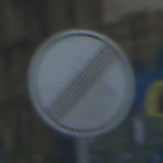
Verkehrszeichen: EndeSaemtlicherBegrenzungen
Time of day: Midday
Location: Outdoor (Urban)
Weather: Clear
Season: NotSpecified
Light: Natural